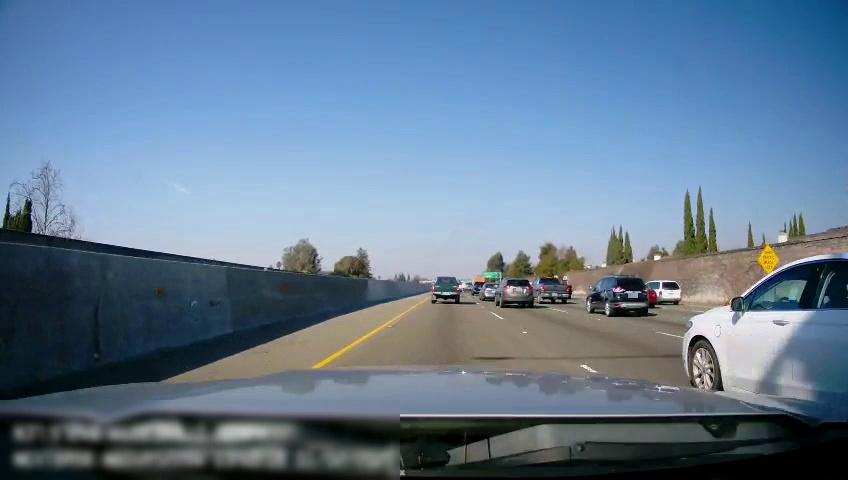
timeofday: Day
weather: Sunny
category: Drivable Space
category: Vehicles | Truck
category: Vehicles | Van
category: Vehicles | Car
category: Vehicles | Truck
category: Vehicles | Truck
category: Vehicles | SUV
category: Vehicles | Car
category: Vehicles | SUV
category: Vehicles | Car
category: Vehicles | SUV
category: Lanes | Alternate Lane
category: Lanes | Alternate Lane
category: Lanes | Current Lane
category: Lanes | Current Lane
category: Traffic | Signs
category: Traffic | Signs